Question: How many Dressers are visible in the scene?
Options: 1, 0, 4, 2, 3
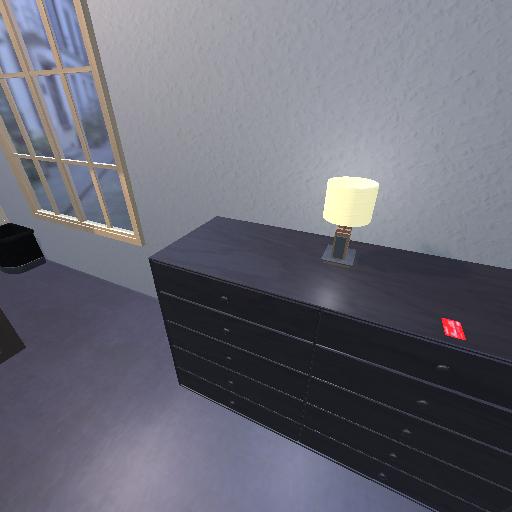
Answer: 1